A spectrogram of one vibration snapshot from a rotating bearing is shown (time on one axis, frequency on the other). What is the most likely bearing condition (normal, inner_race, outer_race, ball)?
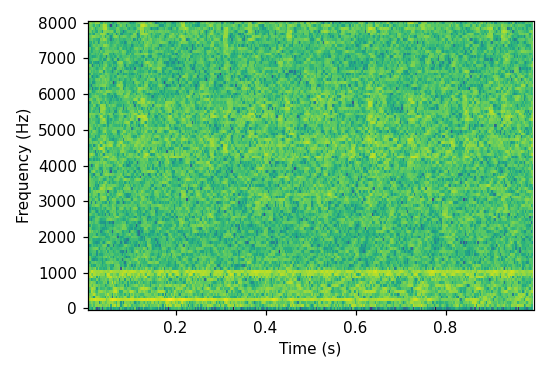
Answer: normal